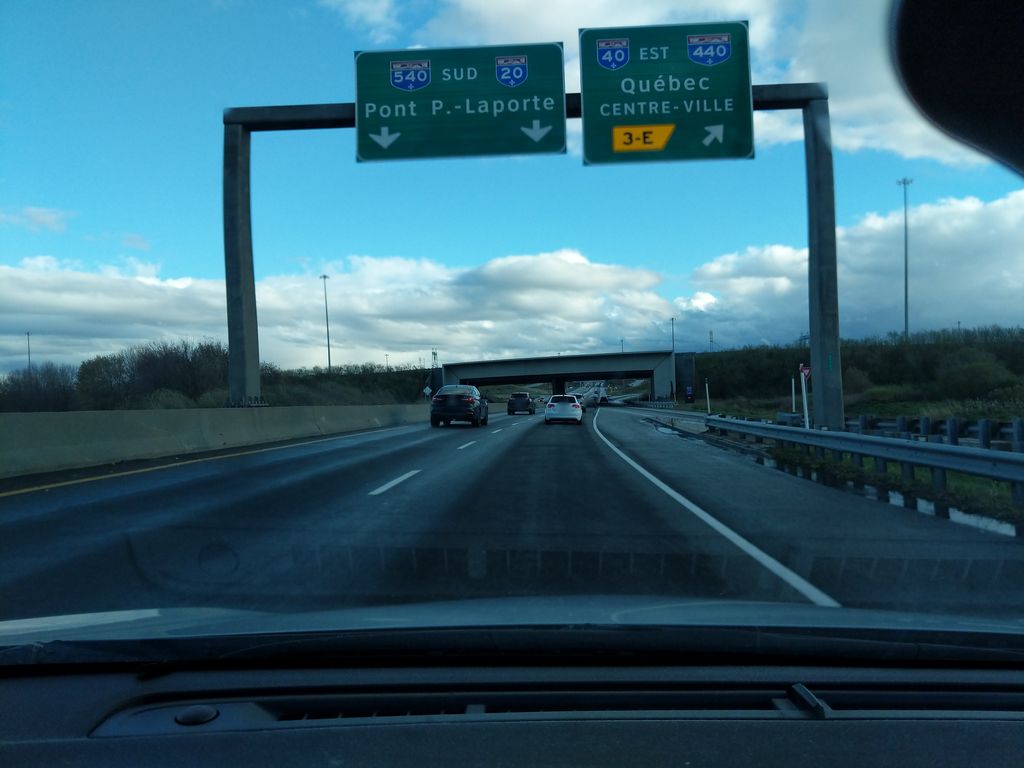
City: quebec_city